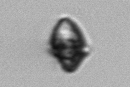
Label: Kryptoperidinium_triquetrum